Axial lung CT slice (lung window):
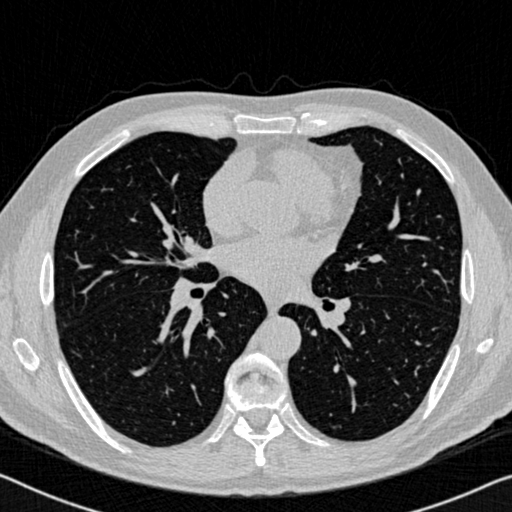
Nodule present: no